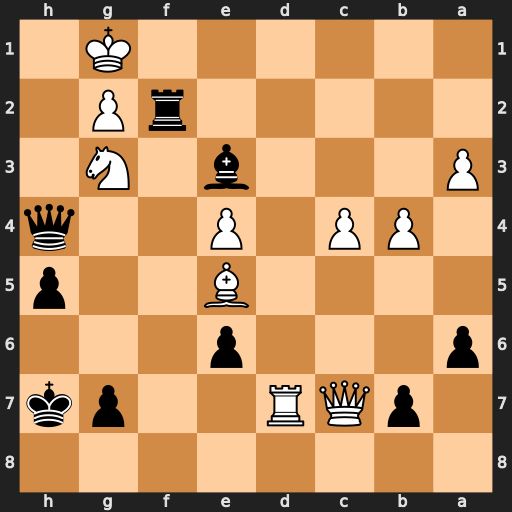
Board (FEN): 8/1pQR2pk/p3p3/4B2p/1PP1P2q/P3b1N1/5rP1/6K1
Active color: b
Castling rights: -
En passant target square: -
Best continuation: Rf4#